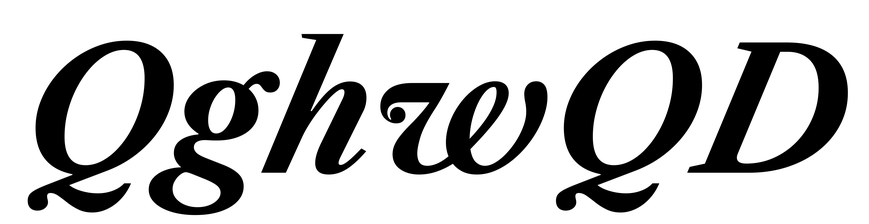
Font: LibreCaslonText-Italic_Bold_Italic